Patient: sex M, age 65
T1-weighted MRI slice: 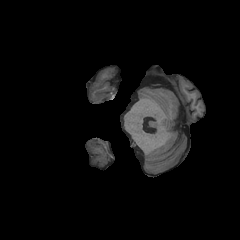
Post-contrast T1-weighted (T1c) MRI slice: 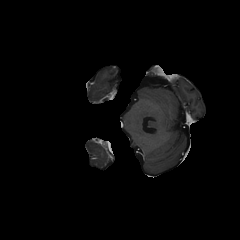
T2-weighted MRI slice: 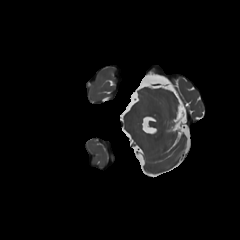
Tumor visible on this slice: no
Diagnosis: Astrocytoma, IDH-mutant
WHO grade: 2